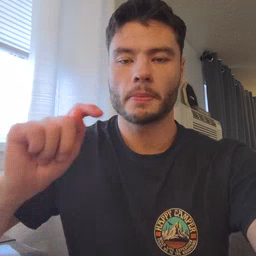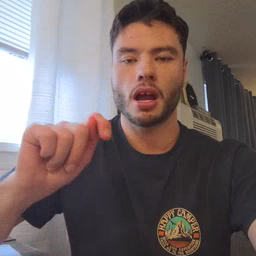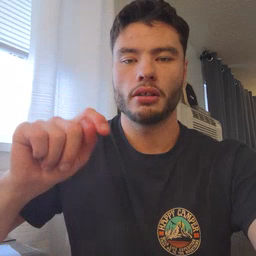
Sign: potty